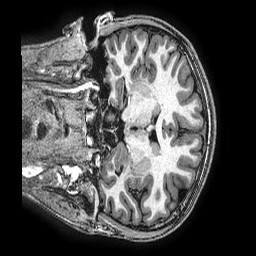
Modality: T1w
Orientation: coronal
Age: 14
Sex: female
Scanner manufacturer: ge
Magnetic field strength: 3 T
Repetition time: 0.0077 s
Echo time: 0.003436 s